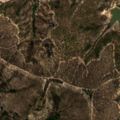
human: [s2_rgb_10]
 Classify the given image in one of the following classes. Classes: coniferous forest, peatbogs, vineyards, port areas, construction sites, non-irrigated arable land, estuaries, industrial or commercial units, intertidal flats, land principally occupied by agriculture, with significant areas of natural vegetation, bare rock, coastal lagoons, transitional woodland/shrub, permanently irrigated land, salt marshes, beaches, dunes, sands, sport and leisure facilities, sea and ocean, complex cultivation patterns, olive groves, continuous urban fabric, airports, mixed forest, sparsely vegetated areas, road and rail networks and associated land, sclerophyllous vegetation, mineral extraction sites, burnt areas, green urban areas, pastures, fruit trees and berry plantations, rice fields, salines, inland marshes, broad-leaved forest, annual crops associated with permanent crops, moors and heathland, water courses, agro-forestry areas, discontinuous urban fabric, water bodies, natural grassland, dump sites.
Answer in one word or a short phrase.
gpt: agro-forestry areas, broad-leaved forest, transitional woodland/shrub